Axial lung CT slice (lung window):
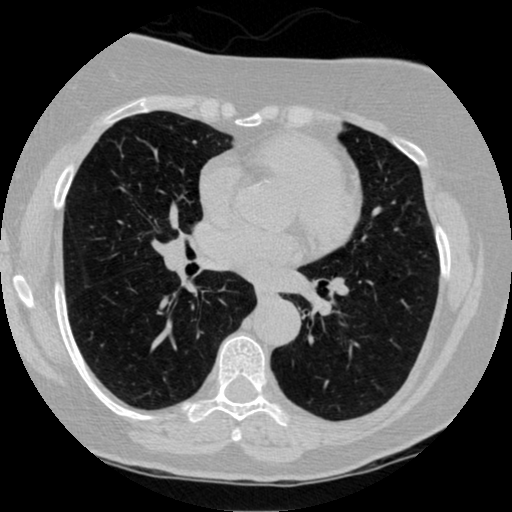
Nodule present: no